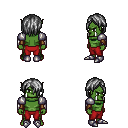
a pixel art fantasy rpg character, male body template, orc, green skin, steel arm armor, red pants, gray bangs hairstyle, leather bracers, metal boots, four views (front, back, left, right), 2x2 character sprite sheet, small pixel art, hard edges, no anti-aliasing